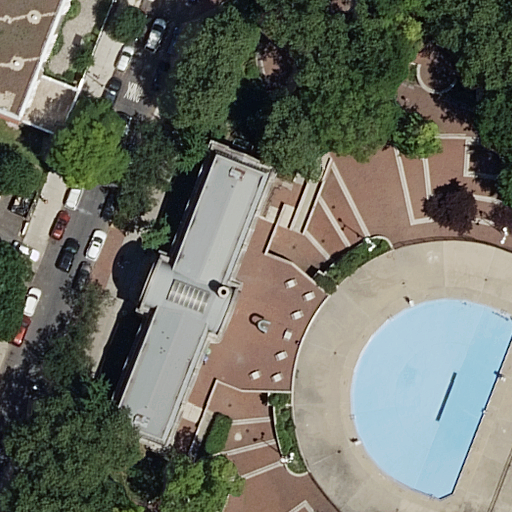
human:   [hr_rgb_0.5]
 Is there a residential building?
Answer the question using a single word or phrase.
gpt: yes

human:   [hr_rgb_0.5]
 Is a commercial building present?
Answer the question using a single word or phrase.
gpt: no

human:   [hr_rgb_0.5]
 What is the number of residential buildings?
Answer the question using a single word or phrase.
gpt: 2

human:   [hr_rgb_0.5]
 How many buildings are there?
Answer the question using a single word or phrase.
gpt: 2

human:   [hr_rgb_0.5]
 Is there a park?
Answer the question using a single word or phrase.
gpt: yes

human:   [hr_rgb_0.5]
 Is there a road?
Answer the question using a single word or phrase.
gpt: yes

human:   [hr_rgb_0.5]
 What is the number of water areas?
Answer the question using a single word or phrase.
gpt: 1

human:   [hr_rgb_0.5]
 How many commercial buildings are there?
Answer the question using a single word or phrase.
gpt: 0

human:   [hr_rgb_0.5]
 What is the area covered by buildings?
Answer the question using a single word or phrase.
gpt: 1559m2

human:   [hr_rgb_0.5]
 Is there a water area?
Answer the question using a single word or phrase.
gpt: yes

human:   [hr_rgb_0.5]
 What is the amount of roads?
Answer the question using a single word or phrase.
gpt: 2

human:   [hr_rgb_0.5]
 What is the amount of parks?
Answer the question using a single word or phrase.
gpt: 1

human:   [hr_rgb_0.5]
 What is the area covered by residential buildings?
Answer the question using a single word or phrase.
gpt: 1559m2

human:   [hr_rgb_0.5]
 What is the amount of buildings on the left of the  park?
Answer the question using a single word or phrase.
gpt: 2

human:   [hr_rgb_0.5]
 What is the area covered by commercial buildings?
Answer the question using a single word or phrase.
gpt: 0m2

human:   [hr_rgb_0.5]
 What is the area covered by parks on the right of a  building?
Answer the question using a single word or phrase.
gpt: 8994m2

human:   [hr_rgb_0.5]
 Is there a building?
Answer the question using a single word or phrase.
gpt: yes

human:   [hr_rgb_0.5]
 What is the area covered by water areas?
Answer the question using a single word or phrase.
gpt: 894m2

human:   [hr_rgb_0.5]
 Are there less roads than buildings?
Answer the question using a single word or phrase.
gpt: no

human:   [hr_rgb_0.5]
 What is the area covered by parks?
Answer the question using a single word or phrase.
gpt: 8994m2

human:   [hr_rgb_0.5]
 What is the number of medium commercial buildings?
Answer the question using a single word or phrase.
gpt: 0

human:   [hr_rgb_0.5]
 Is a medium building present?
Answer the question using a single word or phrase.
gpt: no

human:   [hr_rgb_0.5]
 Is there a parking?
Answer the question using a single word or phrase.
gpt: yes

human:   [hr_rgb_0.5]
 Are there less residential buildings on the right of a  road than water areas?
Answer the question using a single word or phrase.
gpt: no

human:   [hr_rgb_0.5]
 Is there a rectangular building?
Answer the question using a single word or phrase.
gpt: yes

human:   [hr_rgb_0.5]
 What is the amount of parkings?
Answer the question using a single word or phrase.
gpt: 1

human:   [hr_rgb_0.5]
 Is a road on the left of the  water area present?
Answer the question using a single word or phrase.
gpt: yes

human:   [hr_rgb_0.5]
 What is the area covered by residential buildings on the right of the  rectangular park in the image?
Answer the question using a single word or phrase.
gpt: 0m2

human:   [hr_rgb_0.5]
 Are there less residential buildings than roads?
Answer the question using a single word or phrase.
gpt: no

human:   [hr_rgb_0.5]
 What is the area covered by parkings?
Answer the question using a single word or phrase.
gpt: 139m2

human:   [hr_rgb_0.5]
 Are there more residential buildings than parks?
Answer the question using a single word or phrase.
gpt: yes

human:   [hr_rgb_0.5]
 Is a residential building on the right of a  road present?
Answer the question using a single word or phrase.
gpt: yes

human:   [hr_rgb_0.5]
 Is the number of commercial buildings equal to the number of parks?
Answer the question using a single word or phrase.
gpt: no

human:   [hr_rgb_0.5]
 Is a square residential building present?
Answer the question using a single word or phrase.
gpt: no

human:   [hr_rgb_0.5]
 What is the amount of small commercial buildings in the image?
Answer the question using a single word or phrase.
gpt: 0

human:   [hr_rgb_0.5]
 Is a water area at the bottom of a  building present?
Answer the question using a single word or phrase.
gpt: yes

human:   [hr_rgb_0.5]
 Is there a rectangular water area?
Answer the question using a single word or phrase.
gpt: no

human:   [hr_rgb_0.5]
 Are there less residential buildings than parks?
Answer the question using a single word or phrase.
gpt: no

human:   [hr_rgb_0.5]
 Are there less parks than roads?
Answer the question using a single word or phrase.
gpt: yes

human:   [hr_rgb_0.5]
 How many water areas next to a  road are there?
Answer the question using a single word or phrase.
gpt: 1

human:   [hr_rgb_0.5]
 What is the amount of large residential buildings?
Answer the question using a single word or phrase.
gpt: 2

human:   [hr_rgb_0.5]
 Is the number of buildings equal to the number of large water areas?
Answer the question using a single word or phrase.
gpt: no

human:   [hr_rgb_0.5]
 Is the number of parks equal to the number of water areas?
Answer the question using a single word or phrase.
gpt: yes

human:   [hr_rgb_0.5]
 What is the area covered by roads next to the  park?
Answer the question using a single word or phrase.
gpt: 0m2

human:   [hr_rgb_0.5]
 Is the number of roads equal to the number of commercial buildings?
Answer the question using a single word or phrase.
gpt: no

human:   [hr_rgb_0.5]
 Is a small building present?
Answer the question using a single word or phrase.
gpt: no

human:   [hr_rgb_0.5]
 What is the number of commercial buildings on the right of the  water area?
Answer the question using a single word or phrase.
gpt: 0

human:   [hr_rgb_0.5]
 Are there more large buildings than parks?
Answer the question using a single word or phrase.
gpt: yes

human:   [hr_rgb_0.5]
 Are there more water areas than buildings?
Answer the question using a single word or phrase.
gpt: no

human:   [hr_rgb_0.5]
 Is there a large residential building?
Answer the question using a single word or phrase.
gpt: yes

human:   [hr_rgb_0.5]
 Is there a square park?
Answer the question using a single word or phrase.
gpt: no

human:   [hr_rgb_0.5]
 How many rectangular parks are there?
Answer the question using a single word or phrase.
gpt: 1

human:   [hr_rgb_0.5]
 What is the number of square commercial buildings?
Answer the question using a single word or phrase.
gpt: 0

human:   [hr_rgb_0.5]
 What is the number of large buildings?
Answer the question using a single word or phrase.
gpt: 2

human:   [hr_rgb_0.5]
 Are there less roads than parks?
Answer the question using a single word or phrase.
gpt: no

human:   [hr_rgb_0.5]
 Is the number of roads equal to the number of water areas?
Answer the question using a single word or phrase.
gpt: no

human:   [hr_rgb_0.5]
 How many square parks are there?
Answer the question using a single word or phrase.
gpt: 0

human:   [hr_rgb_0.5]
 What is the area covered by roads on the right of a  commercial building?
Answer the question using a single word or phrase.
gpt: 0m2

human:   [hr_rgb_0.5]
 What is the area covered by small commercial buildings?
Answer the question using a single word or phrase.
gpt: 0m2

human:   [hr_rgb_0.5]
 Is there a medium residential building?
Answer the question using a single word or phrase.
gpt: no

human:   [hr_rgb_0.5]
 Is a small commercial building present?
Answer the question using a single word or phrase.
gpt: no

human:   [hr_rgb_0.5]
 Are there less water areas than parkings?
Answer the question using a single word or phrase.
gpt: no

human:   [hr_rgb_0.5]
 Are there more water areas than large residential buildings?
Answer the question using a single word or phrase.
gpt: no

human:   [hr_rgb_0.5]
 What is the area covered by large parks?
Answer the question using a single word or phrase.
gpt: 8994m2